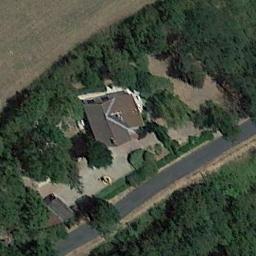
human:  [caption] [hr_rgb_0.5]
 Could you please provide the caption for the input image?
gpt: The sparse residential  is surrounded by trees .

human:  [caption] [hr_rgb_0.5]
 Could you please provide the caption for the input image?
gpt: There are several houses and many green trees in a sparse residential area, And a road .

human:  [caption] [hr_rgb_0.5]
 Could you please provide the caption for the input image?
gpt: The sparse residential is on the bare land next to some trees and a road .

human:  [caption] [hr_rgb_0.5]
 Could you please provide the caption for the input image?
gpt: The road is lined with exuberant woods  There is a house in the middle of the woods .

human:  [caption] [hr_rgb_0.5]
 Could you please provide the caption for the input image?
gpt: A sparse residential area with many green trees and a brown building .